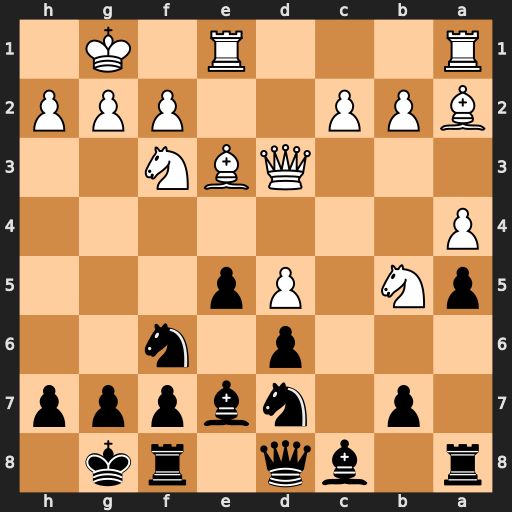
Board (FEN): r1bq1rk1/1p1nbppp/3p1n2/pN1Pp3/P7/3QBN2/BPP2PPP/R3R1K1
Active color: b
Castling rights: -
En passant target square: -
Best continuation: e4 Qe2 exf3